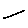
Label: line